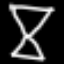
Label: hourglass